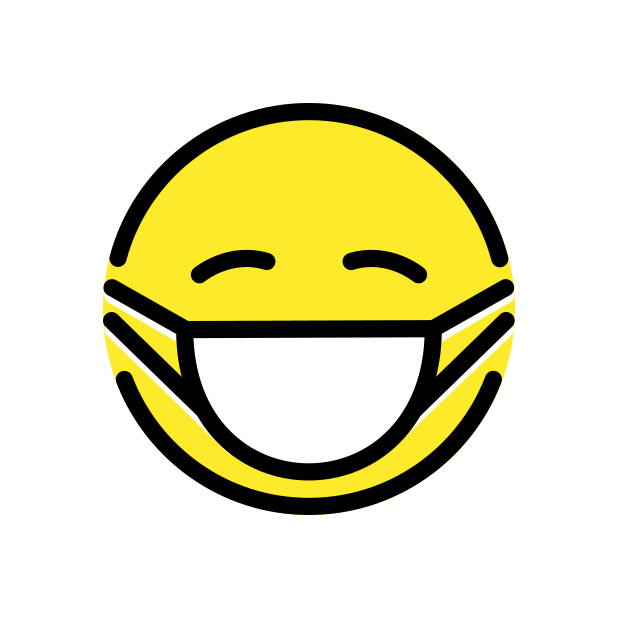
Emoji: 😷
Name: face with medical mask
Unicode: 0x1f637